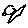
Label: bird